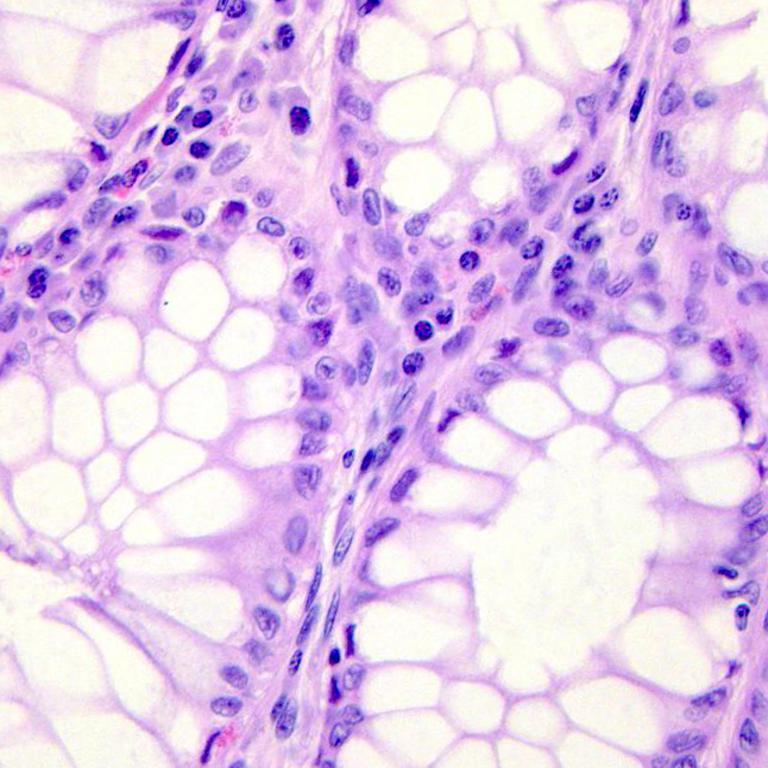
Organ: colon
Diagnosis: benign